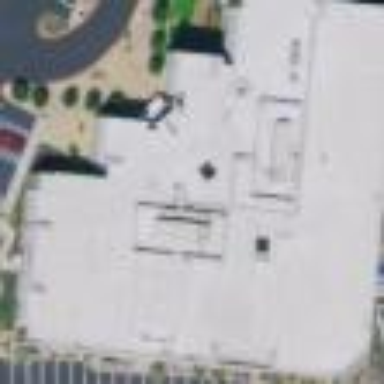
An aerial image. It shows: Industrial building.